Question: When I build & run my app for iOS 5 in Xcode 4.2 for my iPod touch 4th generation (the first one with retina display), I get this warning:
> warning: iPhone/iPod Touch: application executable is missing a
required architecture. At least one of the following architecture(s)
must be present: armv6 (-19033)
Although it warned about a missing architecture, the app runs on my iPod touch. What am I supposed to do to get rid of this warning?
This is what I see in my build settings. There's no other architecture to choose from than armv7 (which I think was the special one for the iPhone 3GS and possibly all subsequent devices):
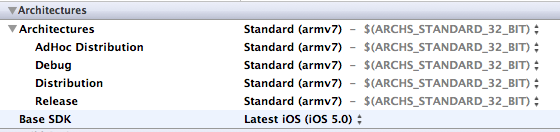
Answer: Manually add the string "armv6" (without quotes) as a new arch type (by double clicking the "Standard (armv7)" line, then click the + button at the bottom of the popup), and the error goes away after a "Clean", and "build".